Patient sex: F
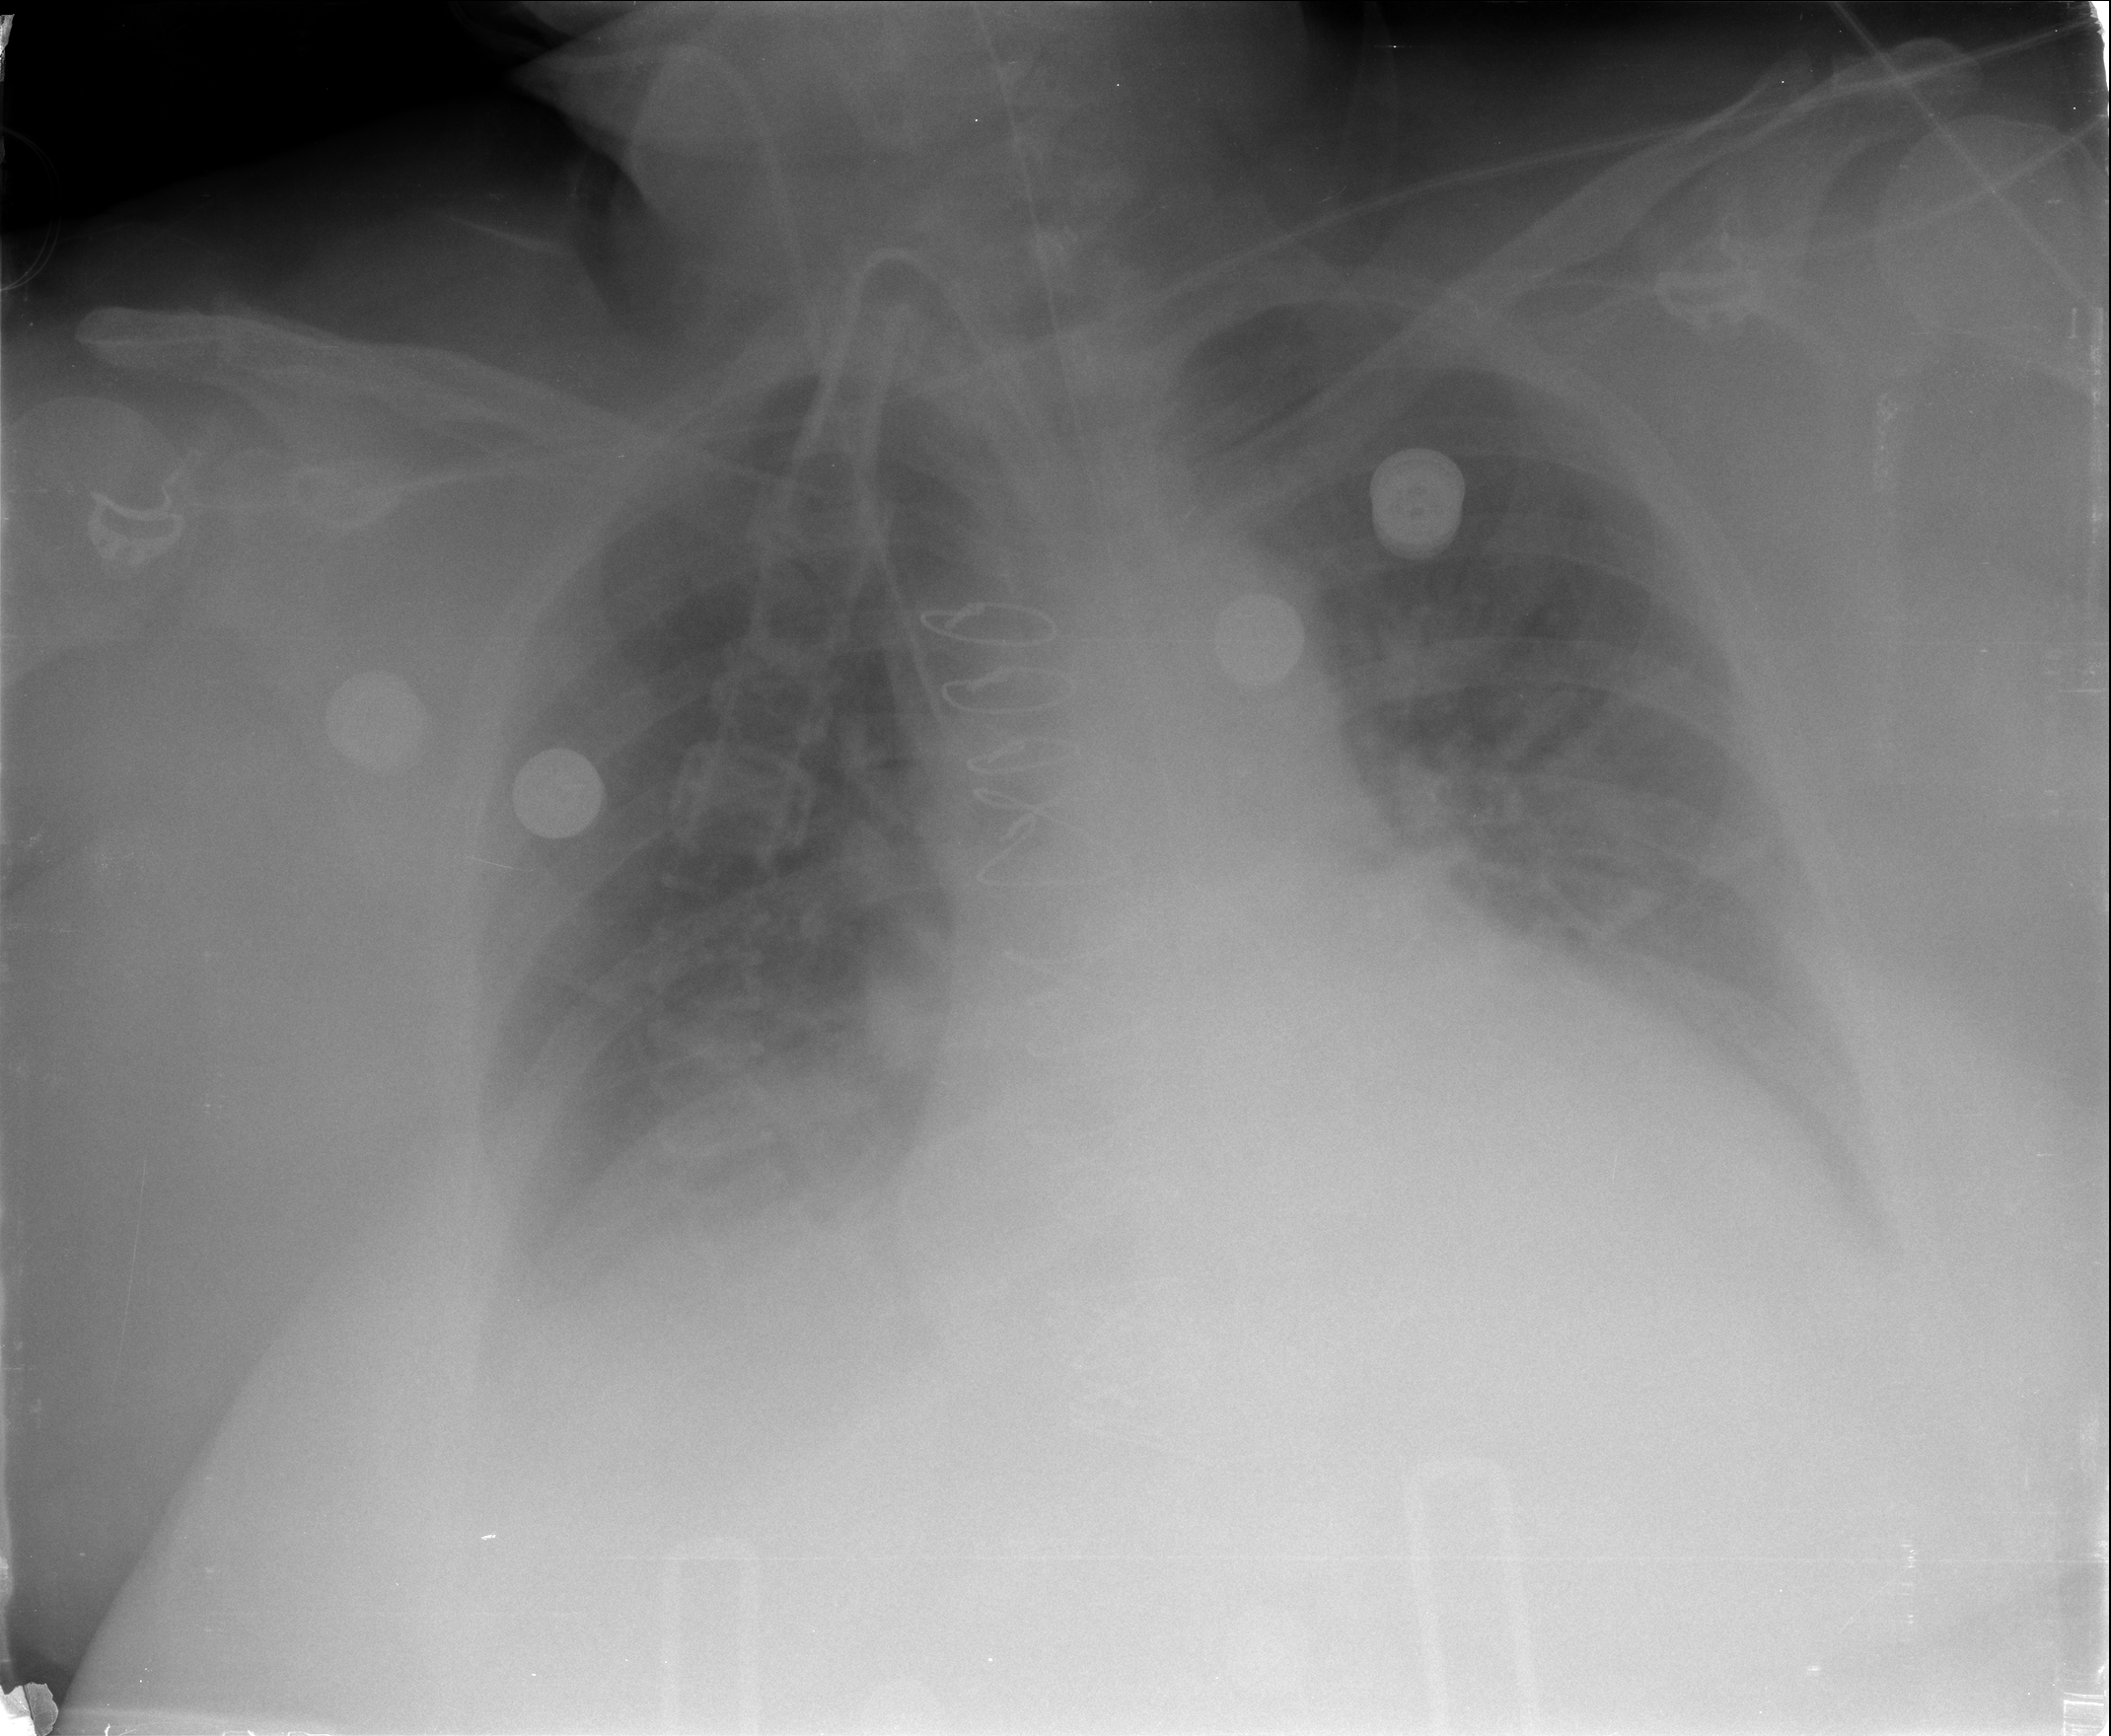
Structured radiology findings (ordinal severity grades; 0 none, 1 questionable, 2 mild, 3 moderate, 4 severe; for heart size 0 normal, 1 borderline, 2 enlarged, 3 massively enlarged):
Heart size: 2
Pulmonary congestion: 2
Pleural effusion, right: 2
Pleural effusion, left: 2
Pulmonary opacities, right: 0
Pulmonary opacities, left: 0
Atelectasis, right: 1
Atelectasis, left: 2